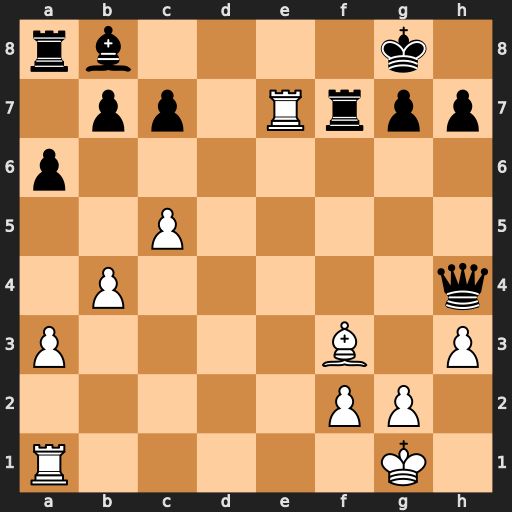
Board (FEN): rb4k1/1pp1Rrpp/p7/2P5/1P5q/P4B1P/5PP1/R5K1
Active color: w
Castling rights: -
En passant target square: -
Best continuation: Re8+ Rf8 Bd5+ Kh8 Rxf8#